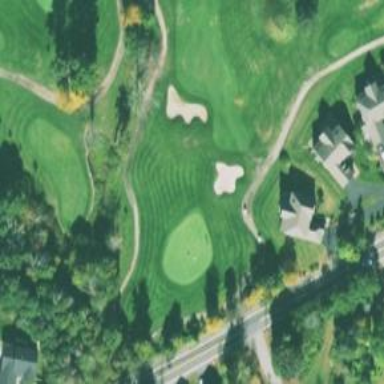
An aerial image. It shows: Golf hole.